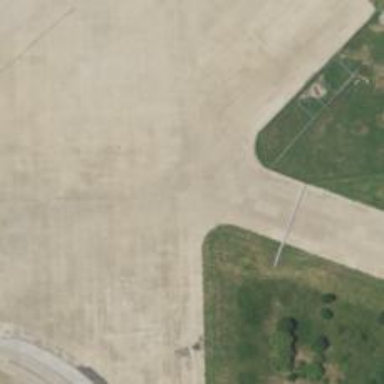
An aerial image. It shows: View of taxiway at the airport.